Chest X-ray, PA view. Patient: 65 years old, sex F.
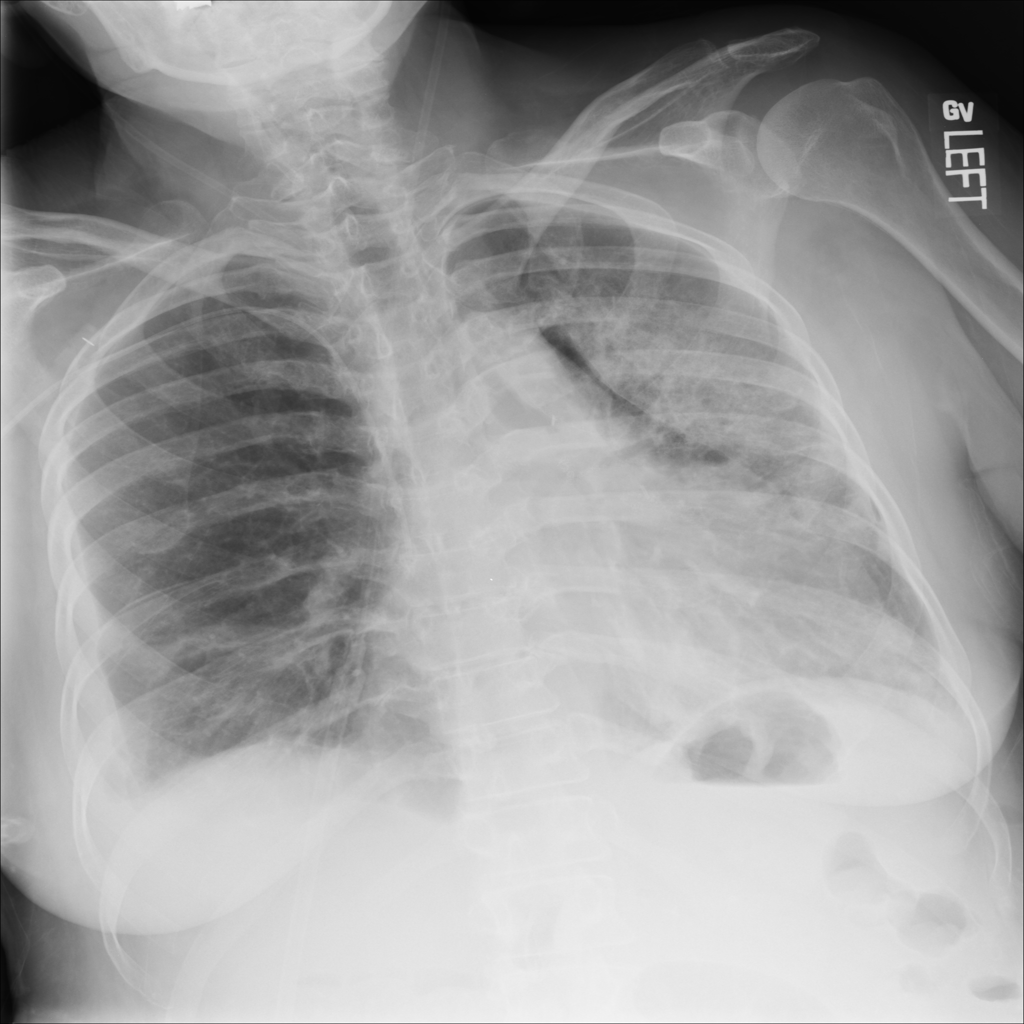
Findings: Consolidation, Infiltration